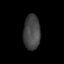
Tissue: skin
Cell type: Epithelial cells
Senescence score: 0.7546
Nuclear area (px): 570
Mean DAPI intensity: 68.909